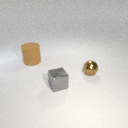
large brown rubber cylinder to the left of small gray metal cube